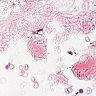
Metastatic tissue present: no